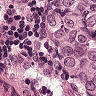
Metastatic tissue present: yes